Question: While setting up GDAL Project, I am stuck with an error
> Can not open include file "expat.h". No such file or directory.

It is because ogr_expat.cpp has included in code
>
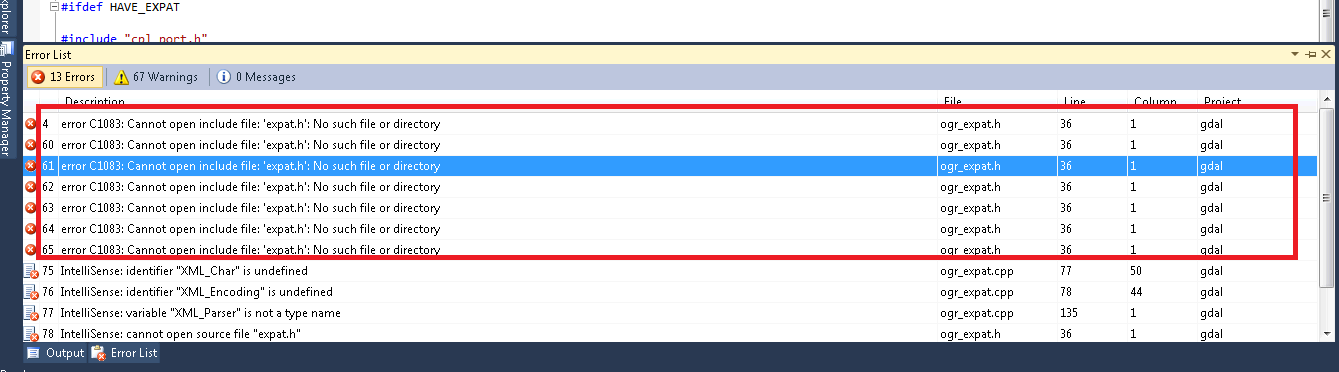
Answer: I have solved it. Just sharing for knowledge.
Download and Install XML Library in C Drive

and give its path in include directories via View.Propery Manager.
> C:\Expat-2.0.0\Source\lib